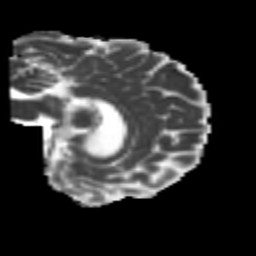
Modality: MD
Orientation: sagittal
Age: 22
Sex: female
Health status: healthy
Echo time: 0.074 s